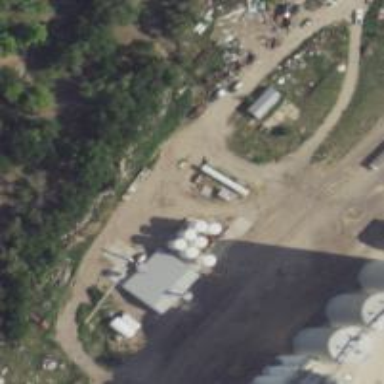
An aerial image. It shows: Storage tank with man-made structure.